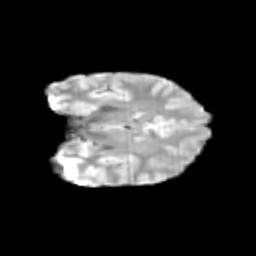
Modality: T2w
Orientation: coronal
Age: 14
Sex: female
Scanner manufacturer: siemens
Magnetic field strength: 3 T
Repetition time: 3.8 s
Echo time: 0.07 s